Modality: CBCT
Slice 68 of 144
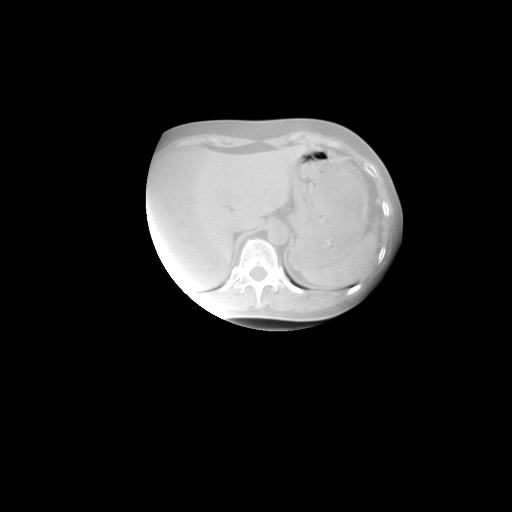